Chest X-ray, PA view. Patient: 46 years old, sex F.
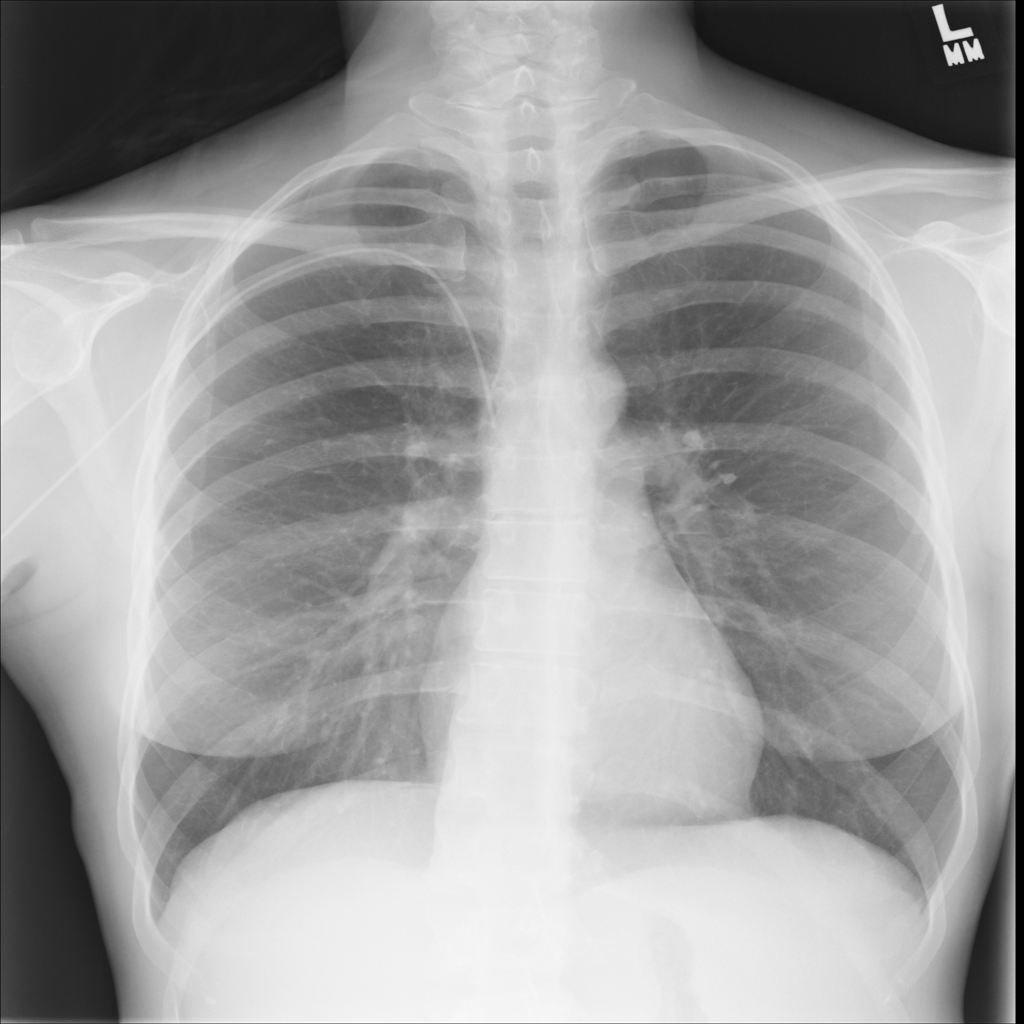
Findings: No Finding